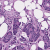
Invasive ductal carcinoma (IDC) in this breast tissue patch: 1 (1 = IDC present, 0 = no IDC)